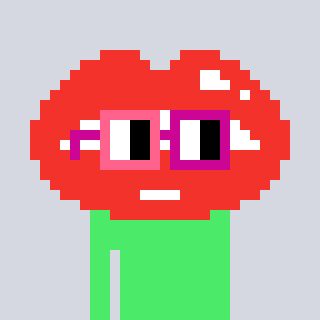
a pixel art character with square pink and red glasses, a lips-shaped head and a teal-colored body on a cool background